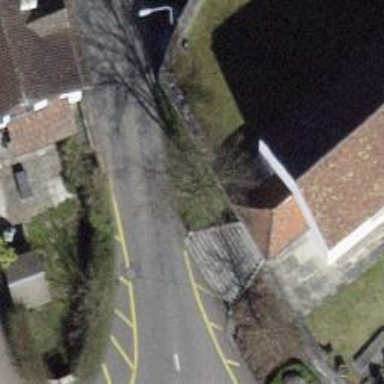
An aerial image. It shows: Road with steps.